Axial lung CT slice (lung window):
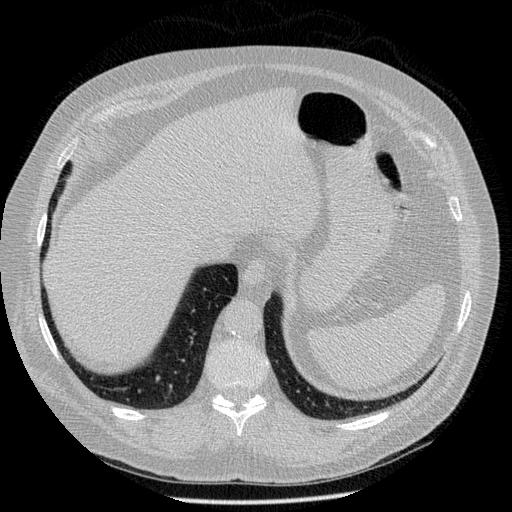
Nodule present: no